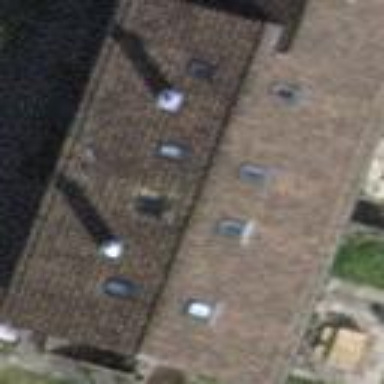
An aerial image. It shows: Semidetached house with gabled roof.